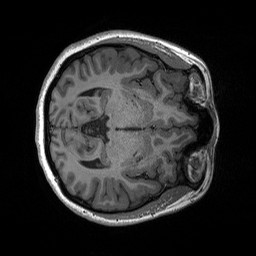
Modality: T1w
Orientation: axial
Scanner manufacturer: siemens
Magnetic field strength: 3 T
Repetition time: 2.3 s
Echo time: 0.00298 s